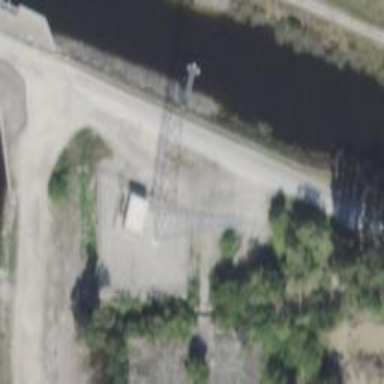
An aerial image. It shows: Mast tower used for communication.